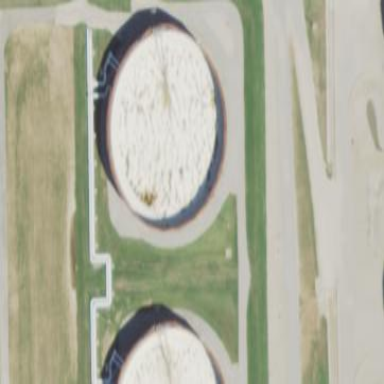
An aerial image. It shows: Storage tank created as man-made structure.